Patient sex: F
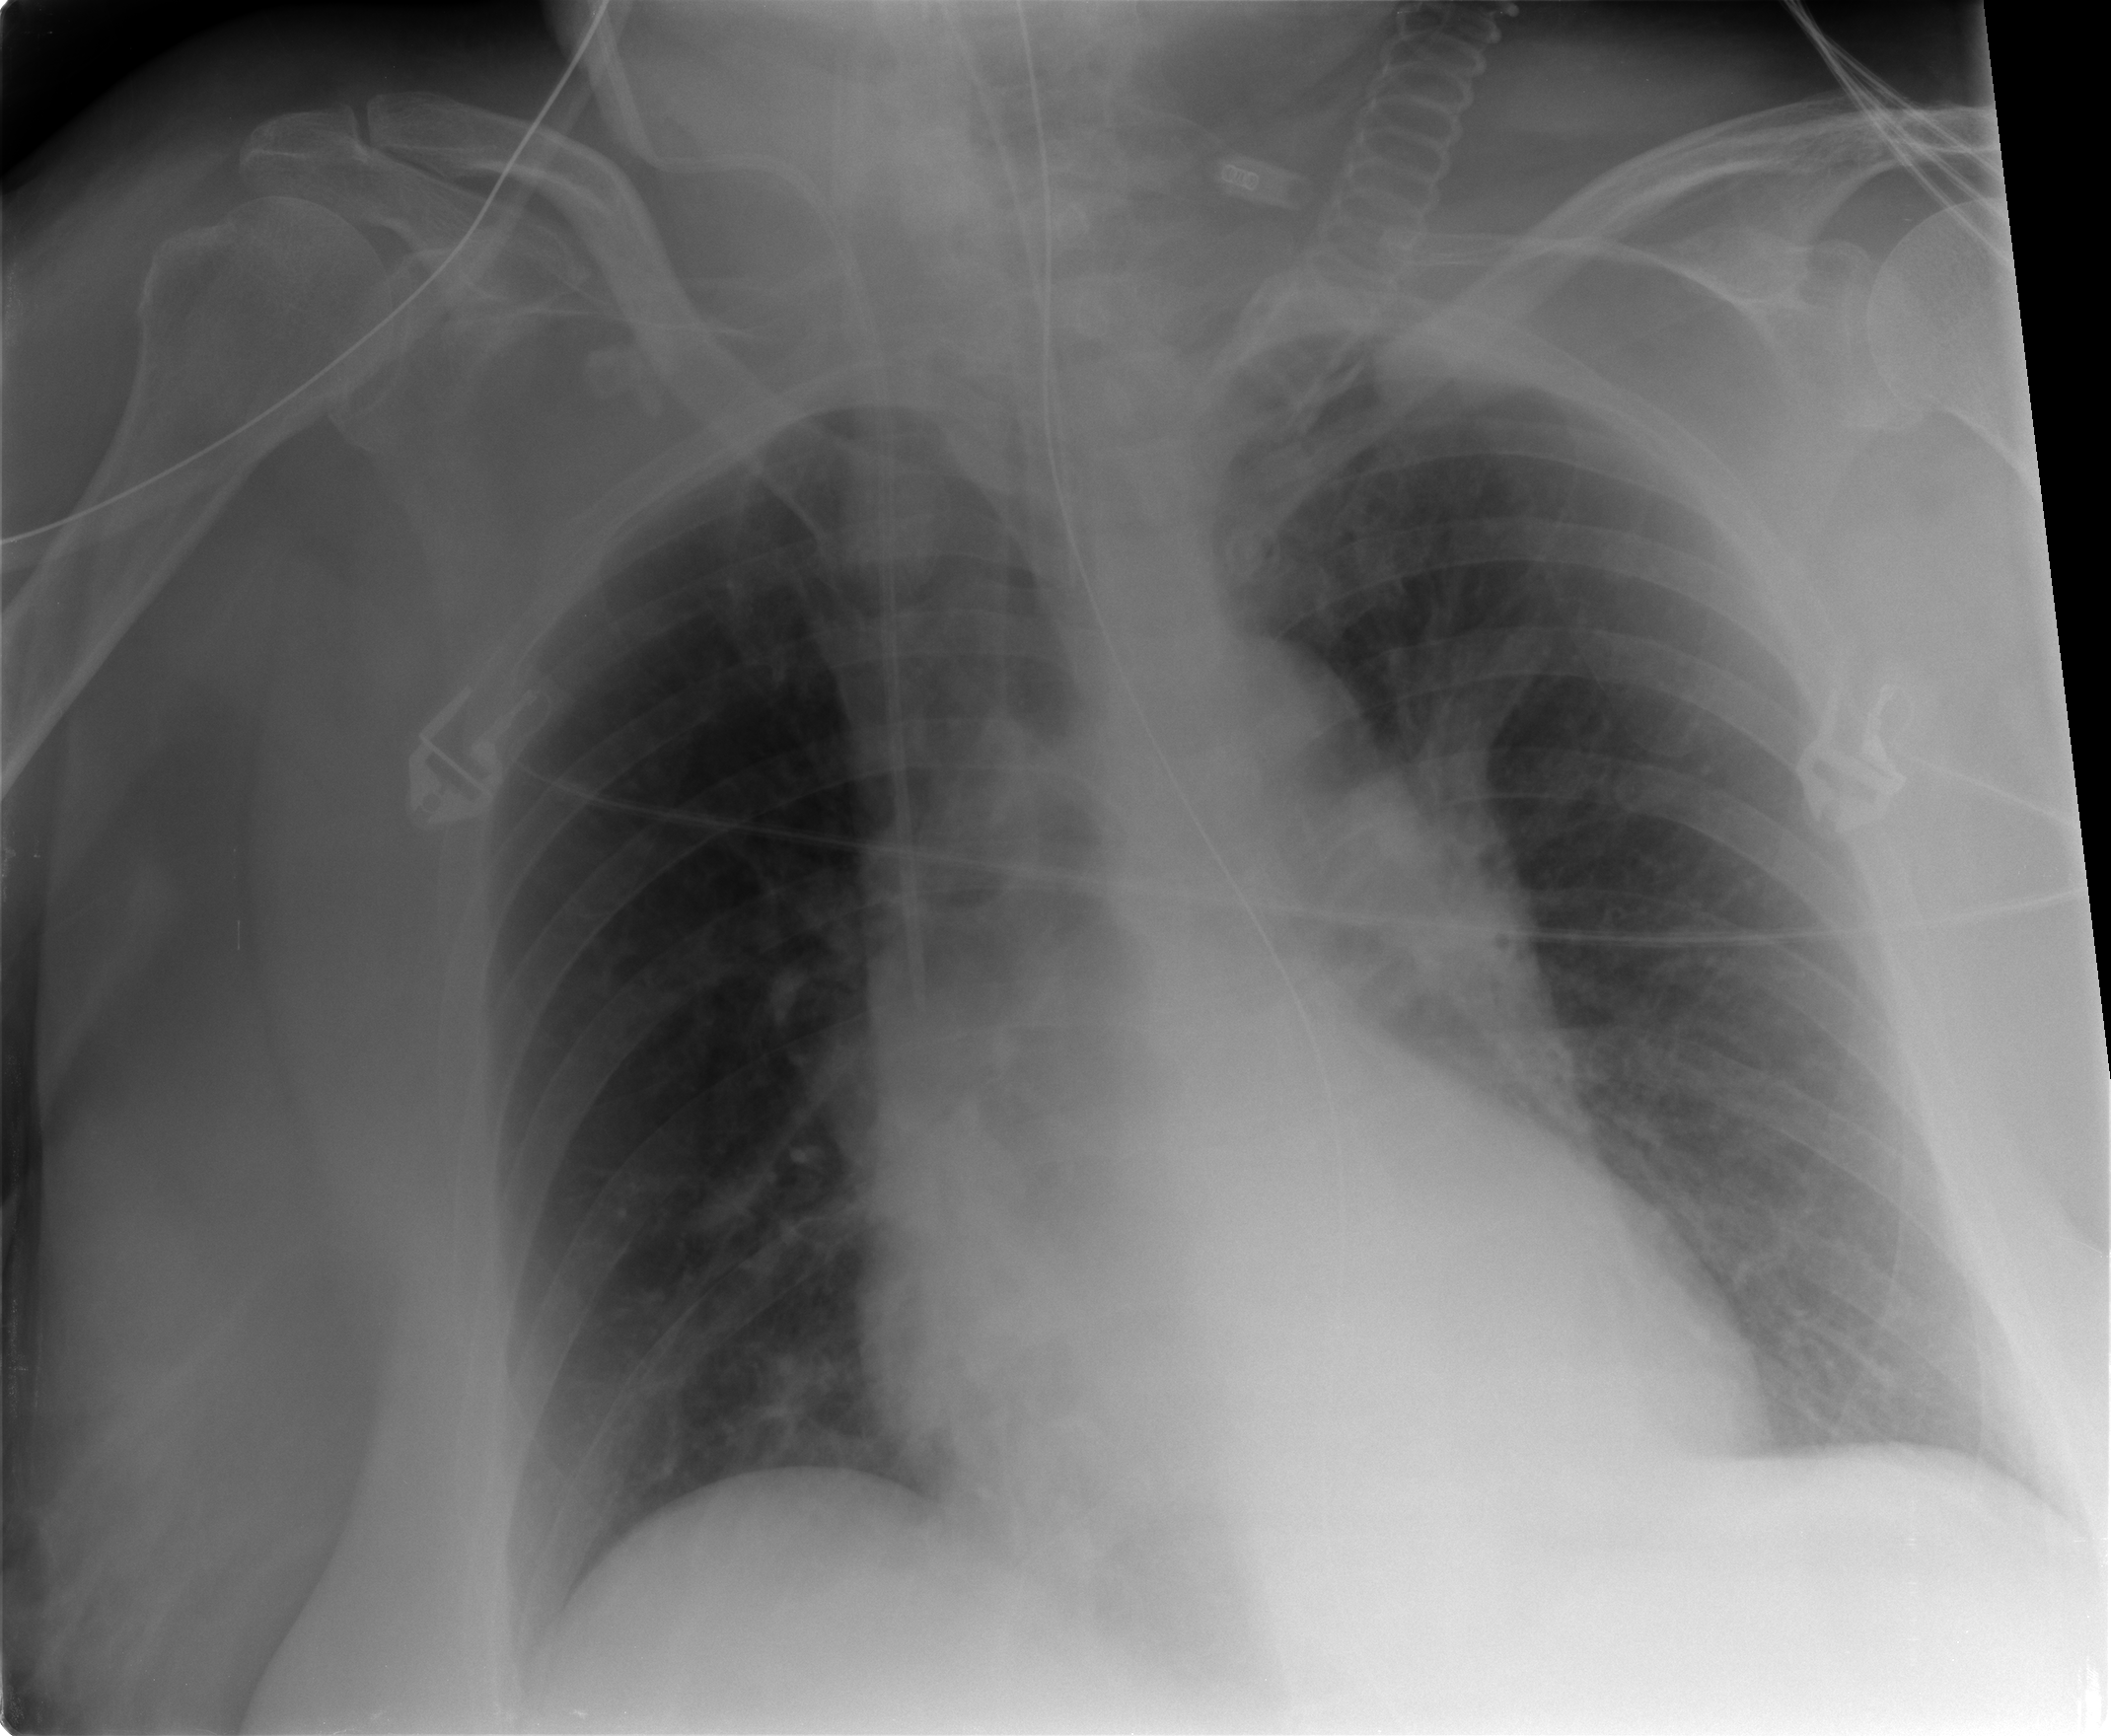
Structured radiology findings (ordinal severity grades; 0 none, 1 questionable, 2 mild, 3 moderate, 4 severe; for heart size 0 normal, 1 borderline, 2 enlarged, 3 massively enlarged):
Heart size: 1
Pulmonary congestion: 0
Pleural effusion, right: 0
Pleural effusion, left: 2
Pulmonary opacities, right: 0
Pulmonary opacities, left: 0
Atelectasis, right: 0
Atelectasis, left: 2